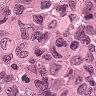
Metastatic tissue present: yes